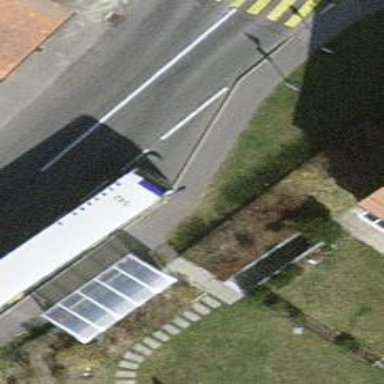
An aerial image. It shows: Platform for public transport with shelter.